Question: I Am currently working on a Sudoku solve project to work my way through the various C++ Skills from beginner to the more advanced (one step at a time)
I am currently in need of some sort of formula/solution to calculating the X and Y co-ordinates of the first "cell" in the 3x3 Grids found in a sudoku 9x9 grid.
If a sudoku grid's 3x3 sections were numbered as followed:
'''
| 0 | 1 | 2 |
| 3 | 4 | 5 |
| 6 | 7 | 8 |
'''
At the moment the best I can come up with is a switch/case statement:
'''
switch(cubeNum) {
case 0:
case 1:
case 2:
startY = 0;
break;
case 3:
case 4:
case 5:
startY = 3;
break;
case 6:
case 7:
case 8:
startY = 6;
break;
}
switch(cubeNum) {
case 0:
case 3:
case 6:
startX = 0;
break;
case 1:
case 4:
case 7:
startX = 3;
break;
case 2:
case 5:
case 8:
startX = 6;
break;
}
'''
I'm desperate for a more elegant mathematical solution (a formula/rule) or alternative to the switch/case statement to make this more efficient/less bulky.
Does anyone have any suggestions?
I feel I may have been misunderstood. Consider the image below:

I am trying to return the X and Y of the cells coloured in green, as chosen by the large grey numbers that they correspond to.
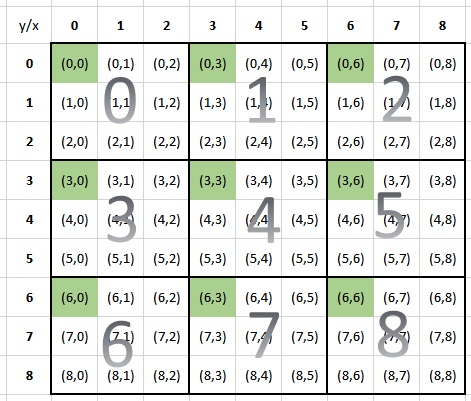
Answer: '''
startX = (cubeNum % 3) * 3;
startY = (cubeNum / 3) * 3;
'''
'3' can be substituted with 'n' here you have n*n boards.
You'll have to apply floor to '(cubeNum / 3)' if, for whatever reason, 'cubeNum' is float.